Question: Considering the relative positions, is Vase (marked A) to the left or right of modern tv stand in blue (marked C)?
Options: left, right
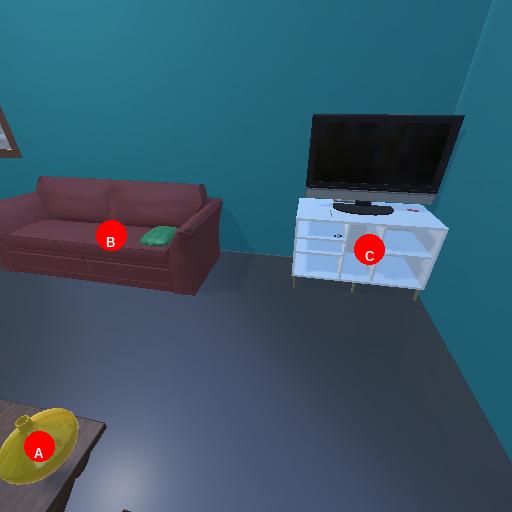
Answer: left